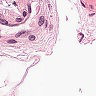
Metastatic tissue present: no